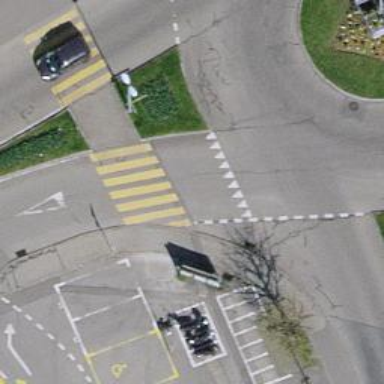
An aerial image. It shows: Kerb barrier.